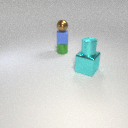
small blue rubber cube below small brown metal sphere